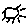
Label: sun